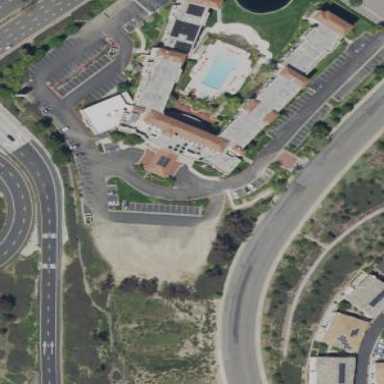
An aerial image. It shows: Hotel building.